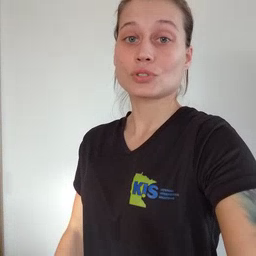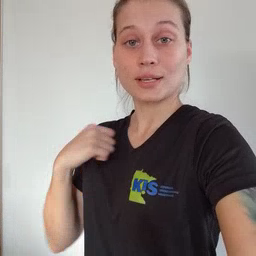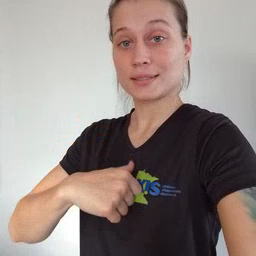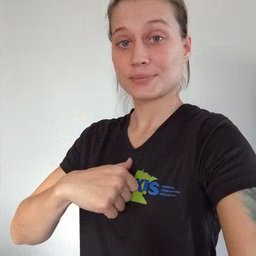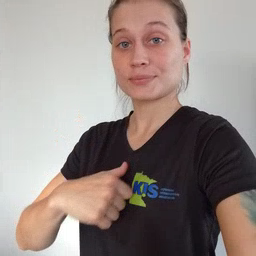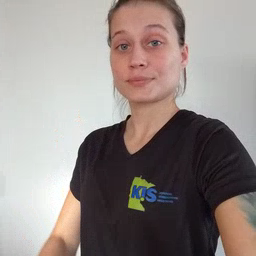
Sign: jacket